Question: I want to convert some GIFs to mp4. I tried to use CloudConvert, but when I installed the packages and configure the curl.cainfo I get that message that says
> FatalErrorException in CurlFactory.php line 271:
Maximum execution time of 120 seconds exceeded
This is the code of converting

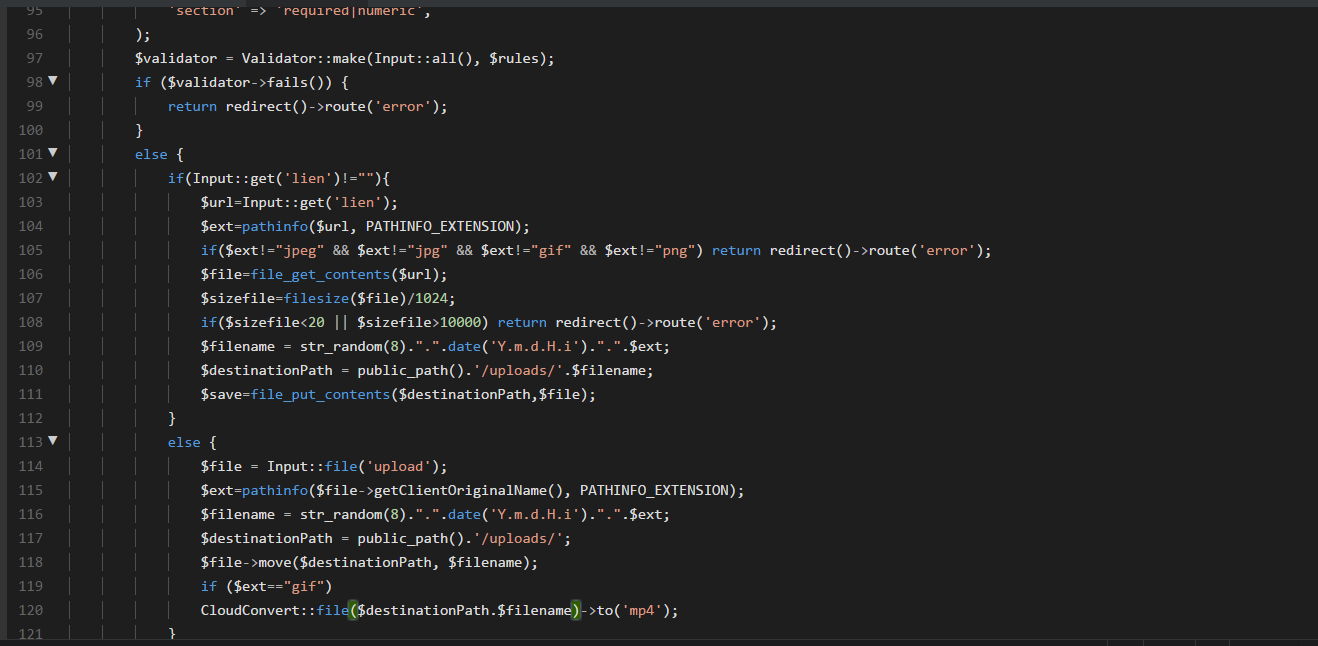
Answer: The video encoding process may need several minutes conversion time. To avoid such CURL timeout issues you should use an asynchronous implementation:
'''
# Script: sendConversion
CloudConvert::file('/a/path/to/file.gif')
->callback('http://myserver.com/save_file.php')
->convert('mp4');
'''
And in "save_file.php":
'''
# Script: saveFile
CloudConvert::useProcess($_REQUEST['url'])
->save('/path/converted.mp4');
'''